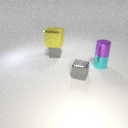
large yellow metal cube above small gray metal cube